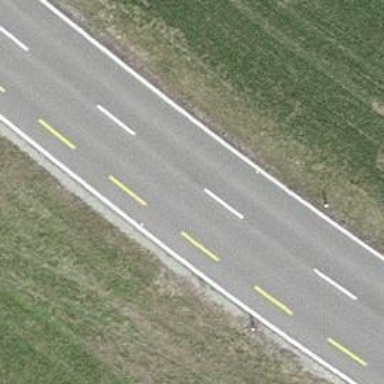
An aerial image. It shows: Secondary road with paved surface.